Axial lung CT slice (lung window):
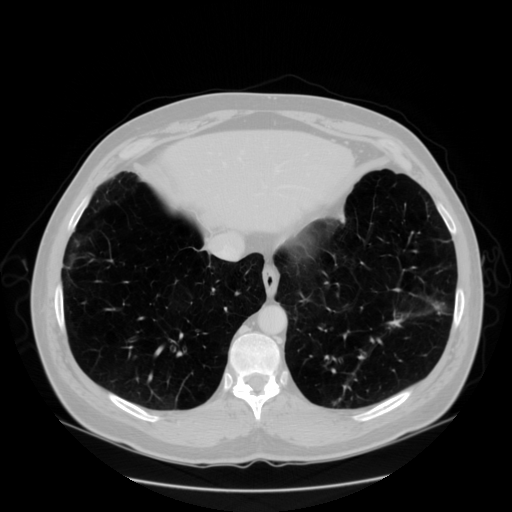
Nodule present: no